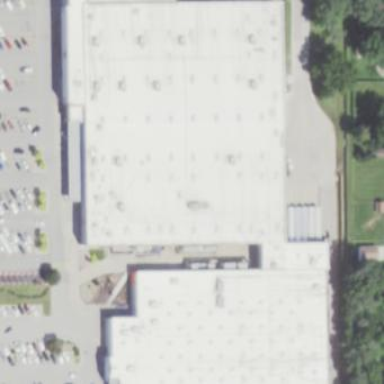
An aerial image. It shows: Wholesale shop building.